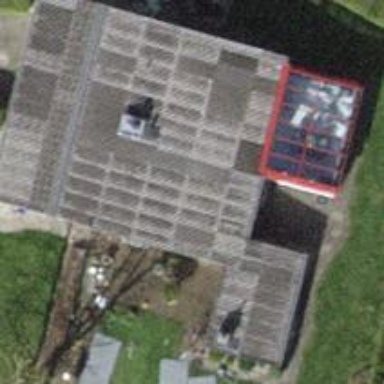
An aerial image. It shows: Detached building with gabled roof.